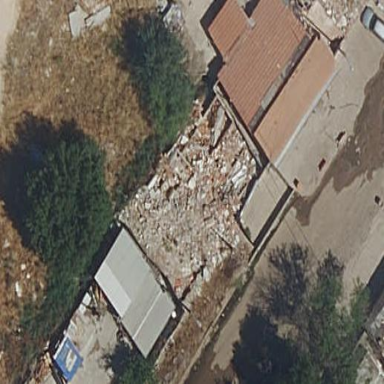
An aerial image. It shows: Residential building.